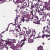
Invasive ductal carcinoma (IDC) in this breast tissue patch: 0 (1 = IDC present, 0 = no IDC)